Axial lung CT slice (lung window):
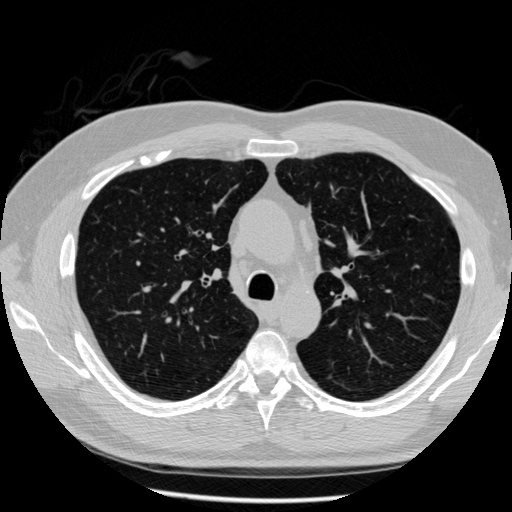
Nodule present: no